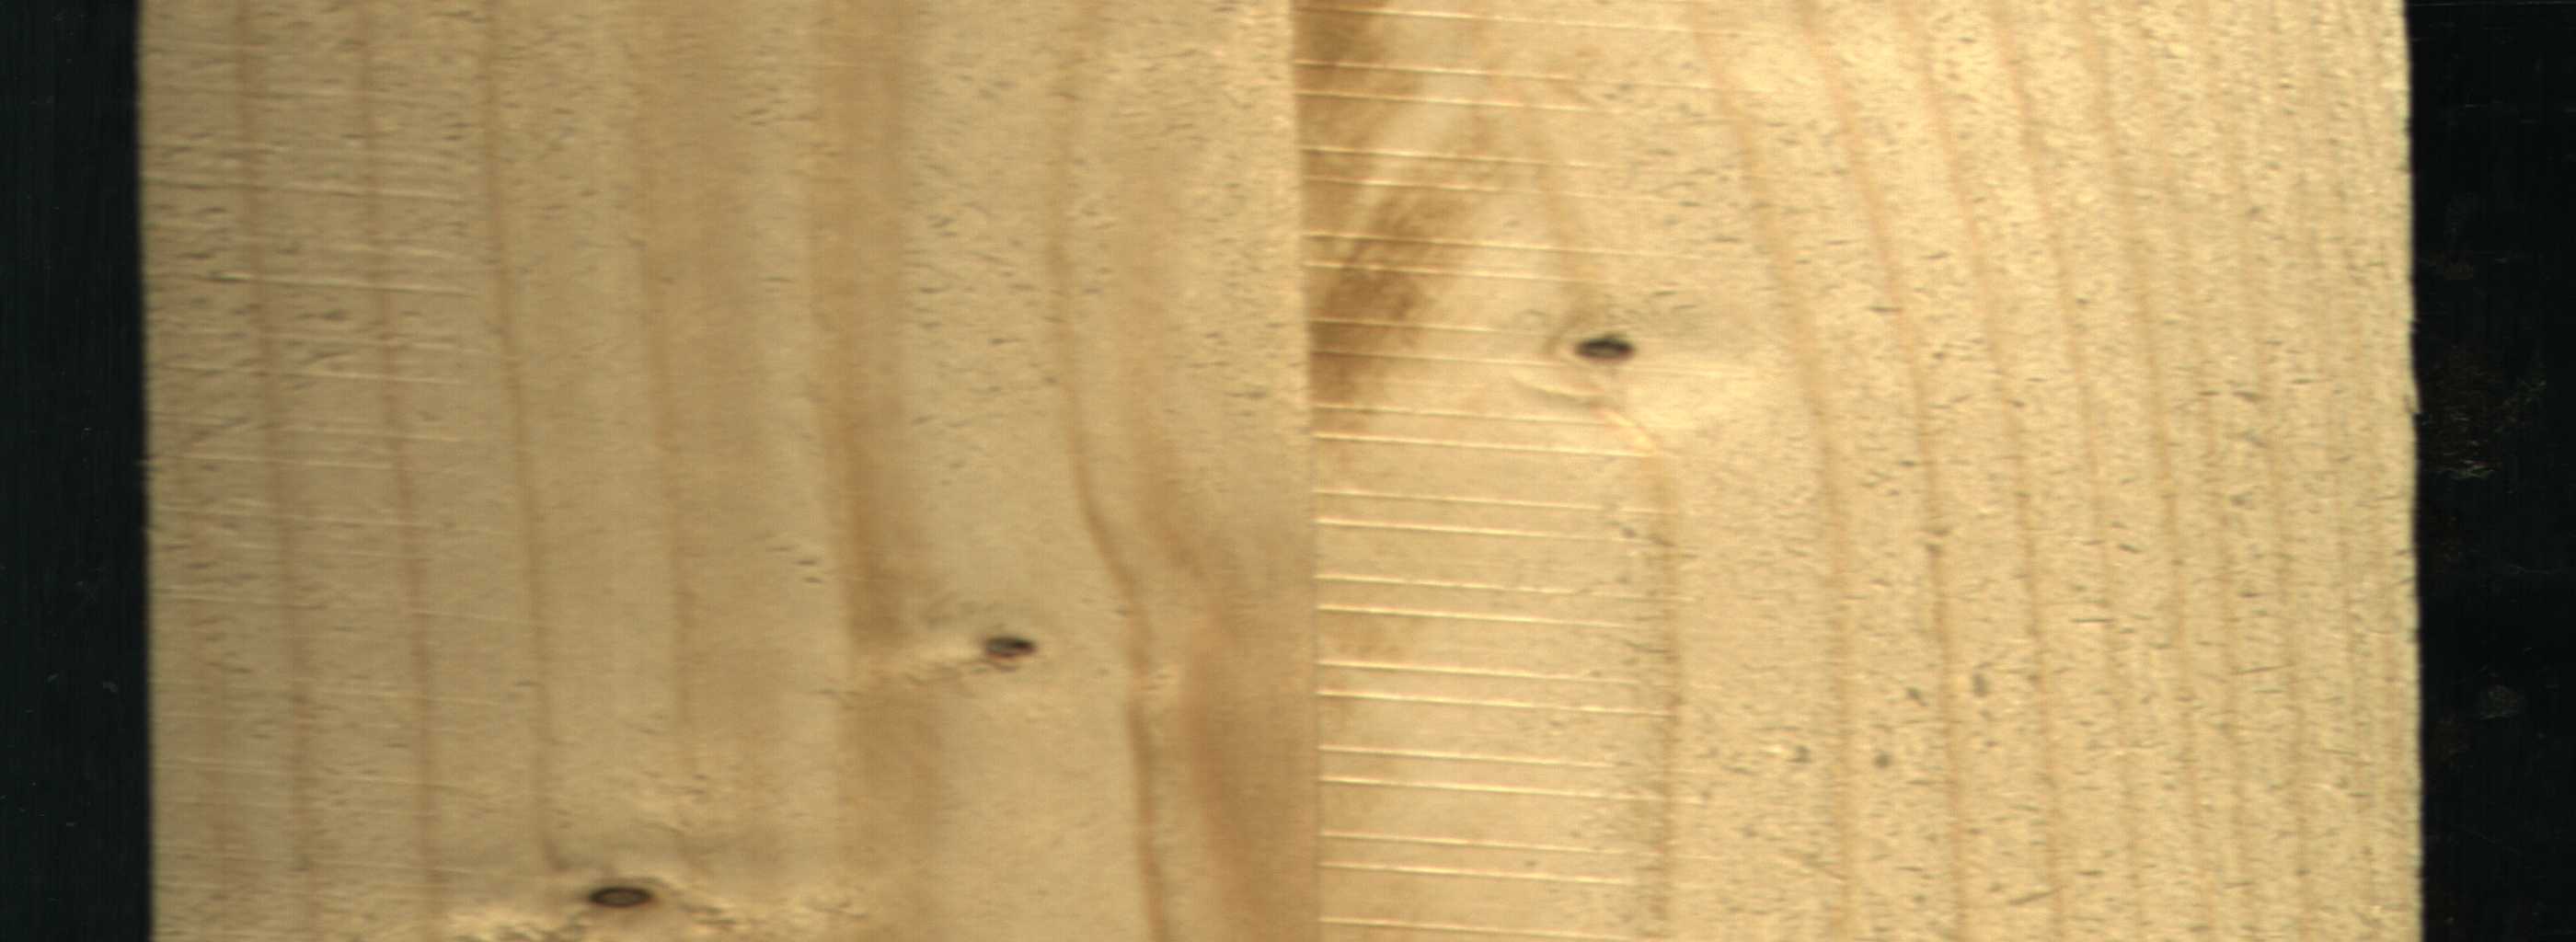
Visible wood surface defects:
Live_Knot
Live_Knot
Live_Knot